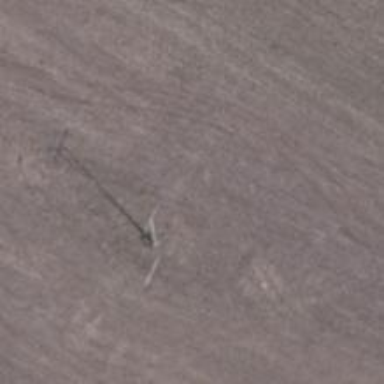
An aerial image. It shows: Power pole.